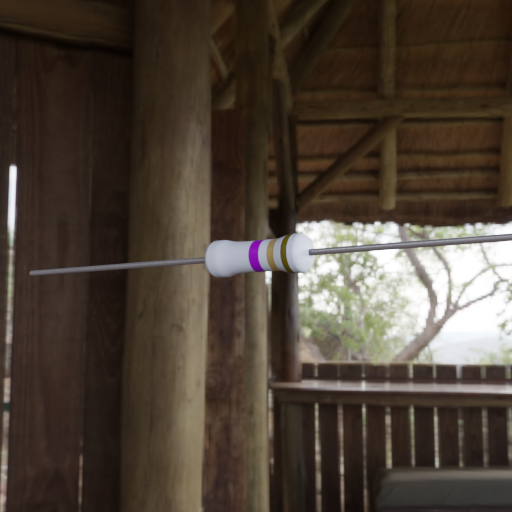
Resistor colour bands (in order): violet, gold, brown